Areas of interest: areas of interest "DakWing Industry DaaiHaa"
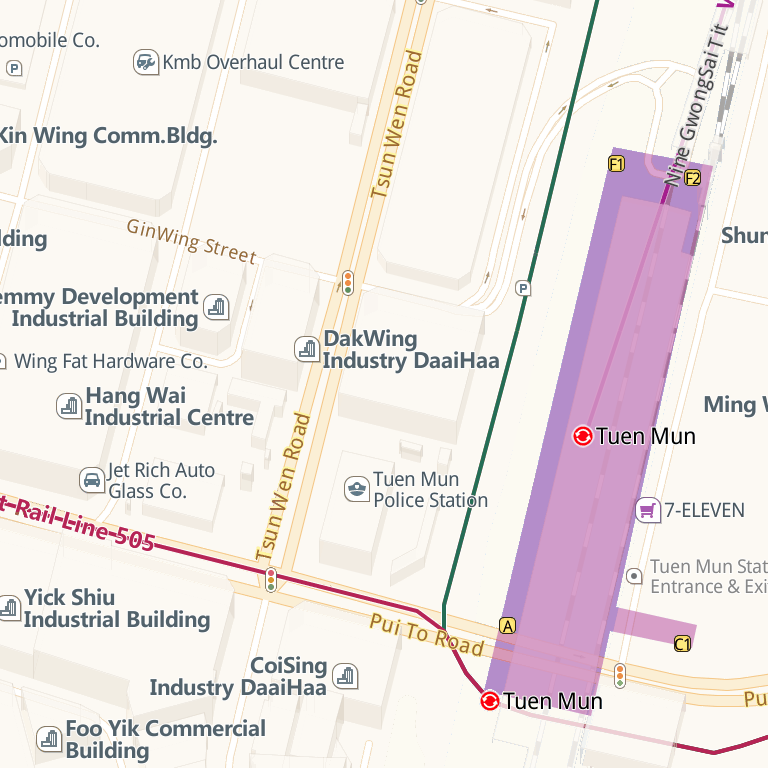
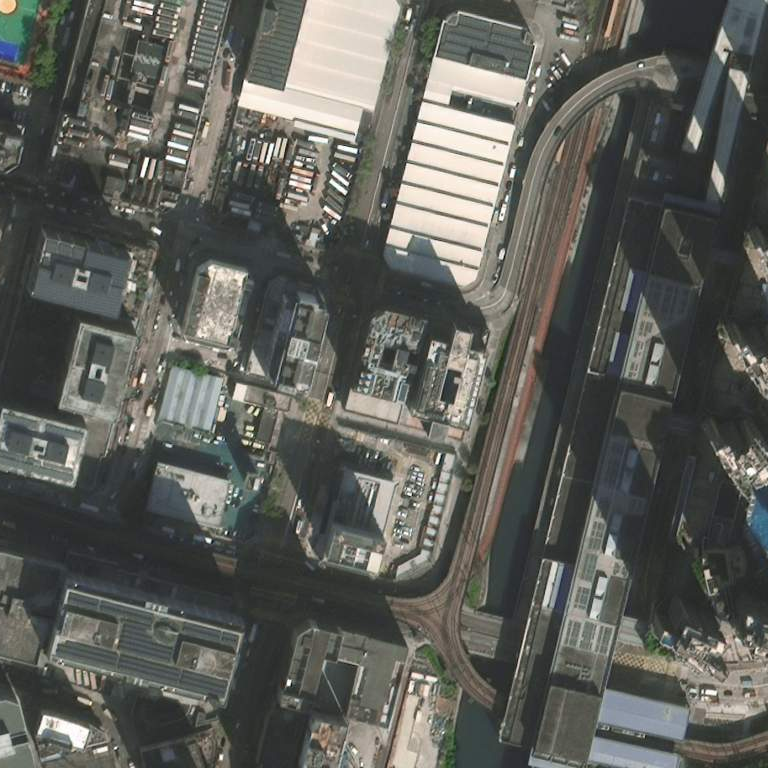